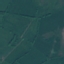
Label: Pasture